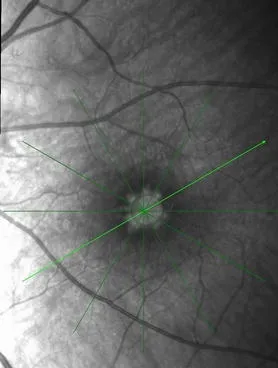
Fundus photo of the giant macular hole with radial scans, measureing a diameter of 1444-1376 mum.
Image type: ophthalmic_imaging (fundus_photograph)